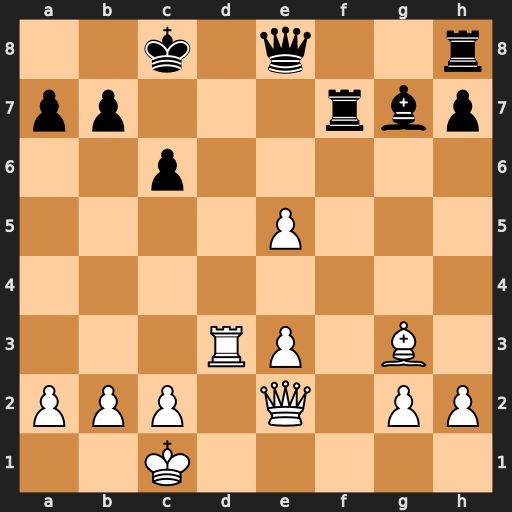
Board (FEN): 2k1q2r/pp3rbp/2p5/4P3/8/3RP1B1/PPP1Q1PP/2K5
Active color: w
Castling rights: -
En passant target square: -
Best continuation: Qg4+ Kb8 e6+ Ka8 exf7